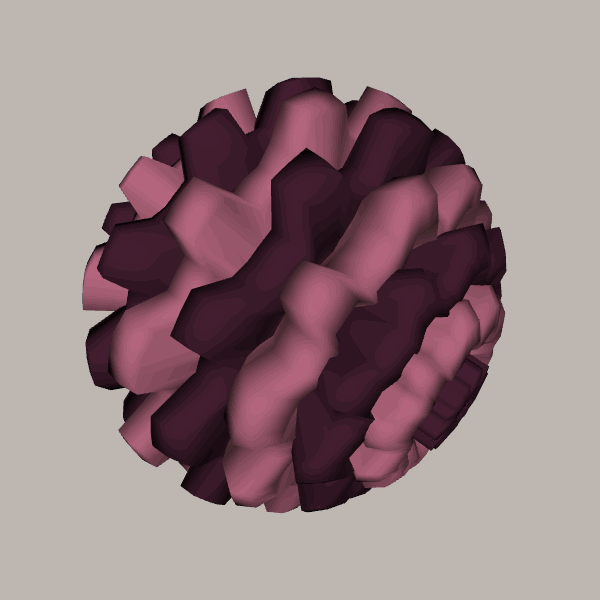
Background: light